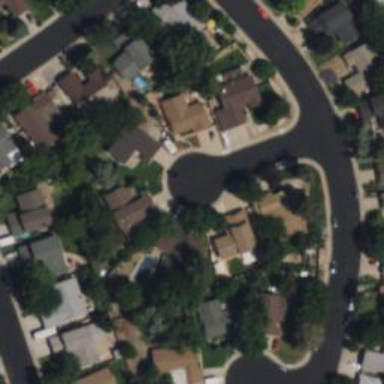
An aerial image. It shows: Residential road with asphalt surface and separate sidewalk.